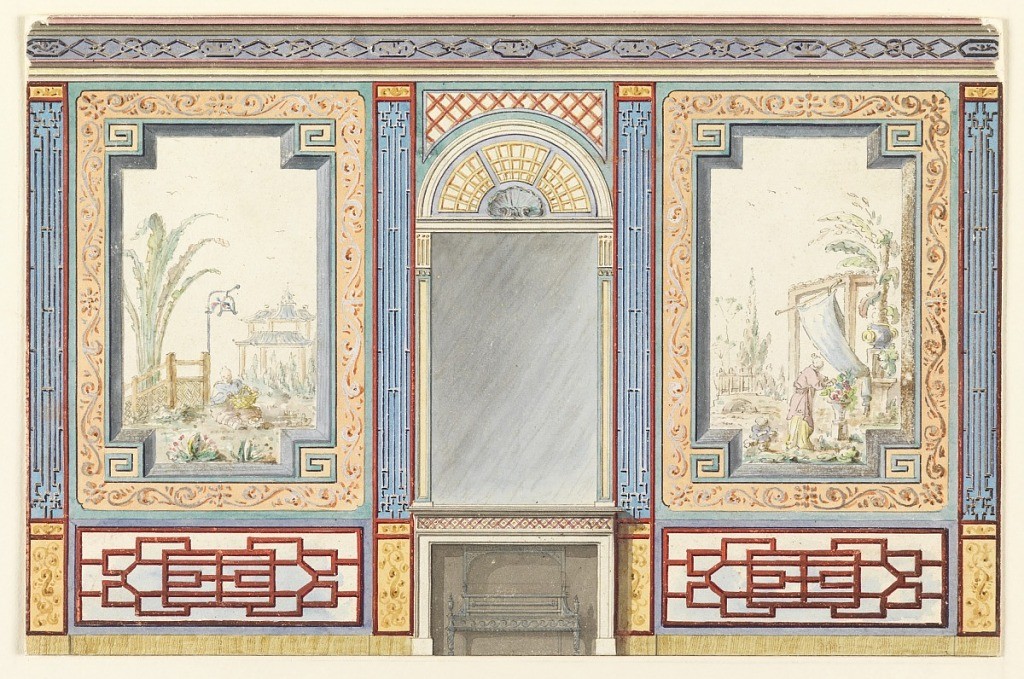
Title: Design for the Banqueting Room, Royal Pavilion, Brighton
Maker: Frederick Crace, English, 1779–1859
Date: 1815–22
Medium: Brush and red, white gouache, watercolor, silver paint, pen and black ink, graphite on white wove paper
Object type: Drawing
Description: Elevation of a wall, with a mantelpiece in the center, surmounted by a tall mirror. Over the mirror a painted fan-shaped design. At the sides of the mantelpiece, the walls have large painted panels of Chinese figures in landscape settings, enclosed in wide decorative frames.